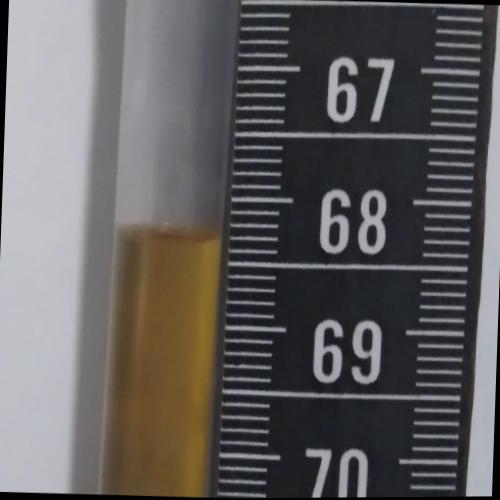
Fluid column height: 68.3 cm